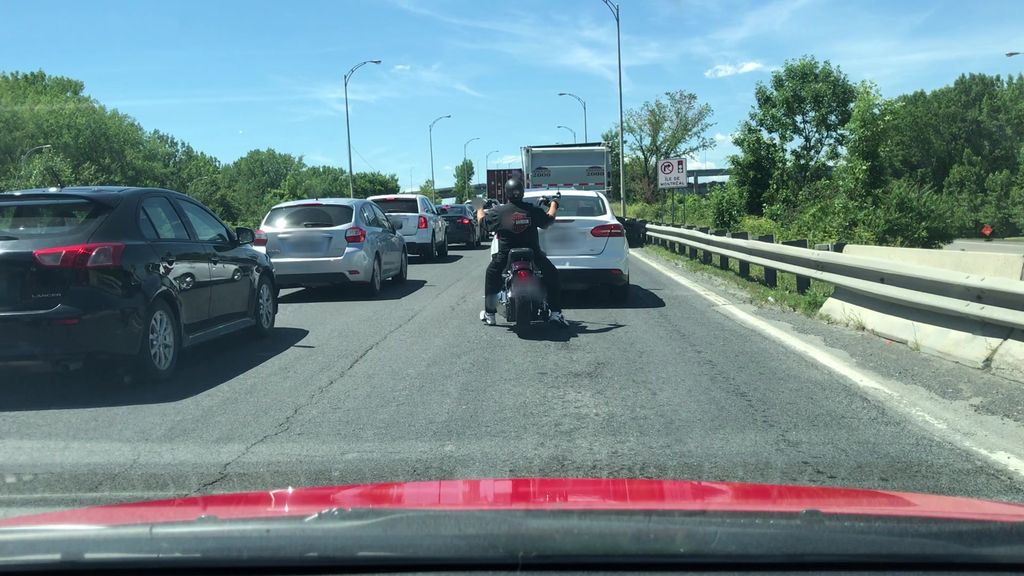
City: montreal